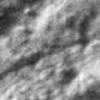
Label: no_change